Field crop: tomato
Growth stage: 2
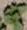
Species: solanum